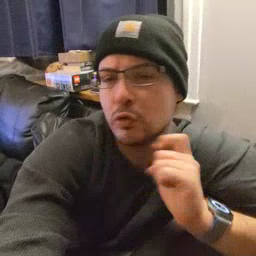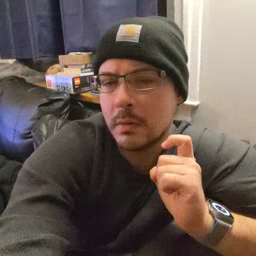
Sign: dry